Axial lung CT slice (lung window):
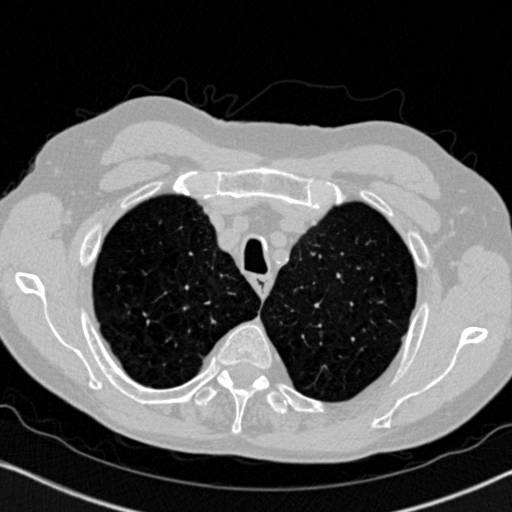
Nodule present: no